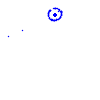
Particle: proton